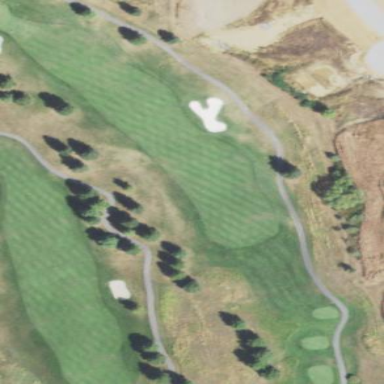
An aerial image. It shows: Golf rough area.